Interaction volume radius: 5 \u00c5
Interaction volume height: 10 \u00c5
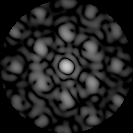
Disorder parameter: 0.5589